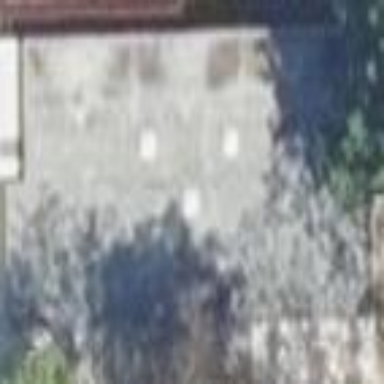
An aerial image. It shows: Kindergarten building.